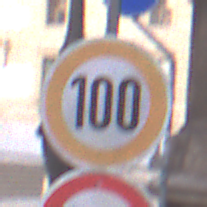
Verkehrszeichen: Geschwindigkeit100
Zusatzzeichen unten: UeberholverbotKraftfahrzeuge
Umgebung: Outdoor, Urban
Tageszeit: SunriseSunset
Wetter: PartlyCloudy
Licht: Natural
Jahreszeit: NotSpecified
Kontrast: LowContrast